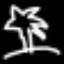
Label: palm tree